Question: I am running ReportViewer 10 using a local report (rdl) file in an MVC web site. I am passing in a DataSet that has the correct data with column names that match the report definition.
'''
var reportDataSource = new ReportDataSource("dataset1", resultSet);
ReportViewer1.LocalReport.ReportPath = Server.MapPath("/Reports/Report2.rdl");
ReportViewer1.LocalReport.DataSources.Clear();
ReportViewer1.LocalReport.DataSources.Add(reportDataSource);
List<ReportParameter> lst = new List<ReportParameter>();
ReportParameter rptParam1 = new ReportParameter("Id", "54");
lst.Add(rptParam1);
ReportViewer1.LocalReport.SetParameters(lst);
ReportViewer1.LocalReport.Refresh();
'''
The error I am getting is:

I am unable to find any more specific information on the exact error.
Is there a log file somewhere I can look at?
Thank you.
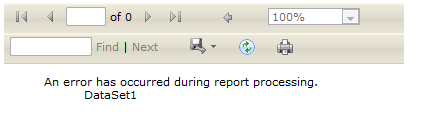
Answer: it turns out that the name of the dataset must match the named defined in the report file exactly including case.
'''
var reportDataSource = new ReportDataSource("dataset1", resultSet);
'''
Becomes:
'''
var reportDataSource = new ReportDataSource("DataSet1", resultSet);
'''